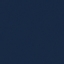
Land use / land cover: SeaLake